Question: I am Beginner. Thank you!
i have 2 button Delete and Edit, it show when refresh after i add 1 new row. I need show them without F5, can you fix my AJAX, after i add 1 new row, no button show, i need F5 to refresh page to load it from database. Can you my .Thank you!
My ID = @ViewBag.NewID
My HOME CONTROLER:
u.ID = Guid.NewGuid().ToString();
ViewBag.NewID = u.ID;
'''
<table id="UserList">
<tr>
<th>Username</th>
<th>Password</th>
<th>Name</th>
<th>Action</th>
</tr>
@foreach (Database_Users item in Model)
{
<tr id="tr_@item.ID">
<td class="uid">@item.Uid</td>
<td class="pwd">@item.Pwd</td>
<td class="name">@item.Fullname</td>
<td>
// THERE ARE 2 BUTTON I NEED CREAT WITHOUT REFRESH
<a href="javascript:Delete('@item.ID','@item.Fullname')">
[Delete]
</a>
&nbsp;
<a href="javascript:BeginEdit('@item.ID','@item.Uid','@item.Fullname')">
[EDIT]
</a>
</td>
</tr>
}
</table>
<script>
function AddNewUser() {
// My ID = @ViewBag.NewID
//ADD 1 ROW --- NEED 2 button show = AJAX
var tr = '<tr><td>' + uid + '</td><td>' + pwd1 + '</td><td>' + name + '</td><td></td></tr>';
$('#UserList').append(tr);
}
}
</script>
'''
My View after add 1 new row, i need 2 button show by AJAX

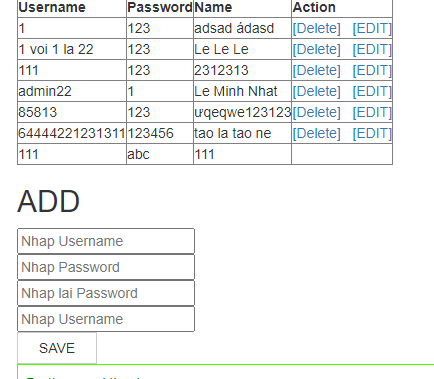
Answer: In AddNewUser function you can replace this line, but if you have this newely created ID '// My ID = @ViewBag.NewID'
'''
var tr = '<tr><td> ${uid}} </td><td> ${pwd1} </td><td> ${name}</td><td> <a href="javascript:Delete("${uid}","${name}")">[Delete]</a>&nbsp;<a href="javascript:BeginEdit("${ID}","${uid}","${name}")">[EDIT]</a> </td></tr>';
'''